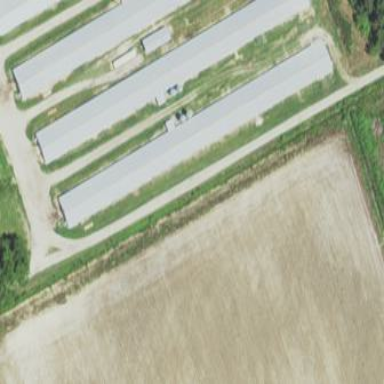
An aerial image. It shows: Farm auxiliary building.